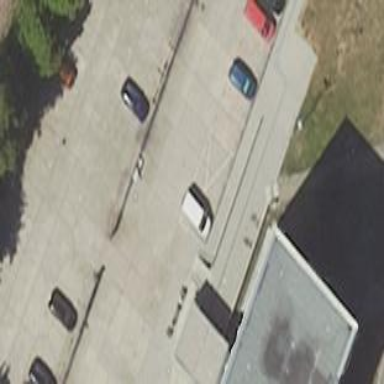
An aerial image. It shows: Concrete parking area.